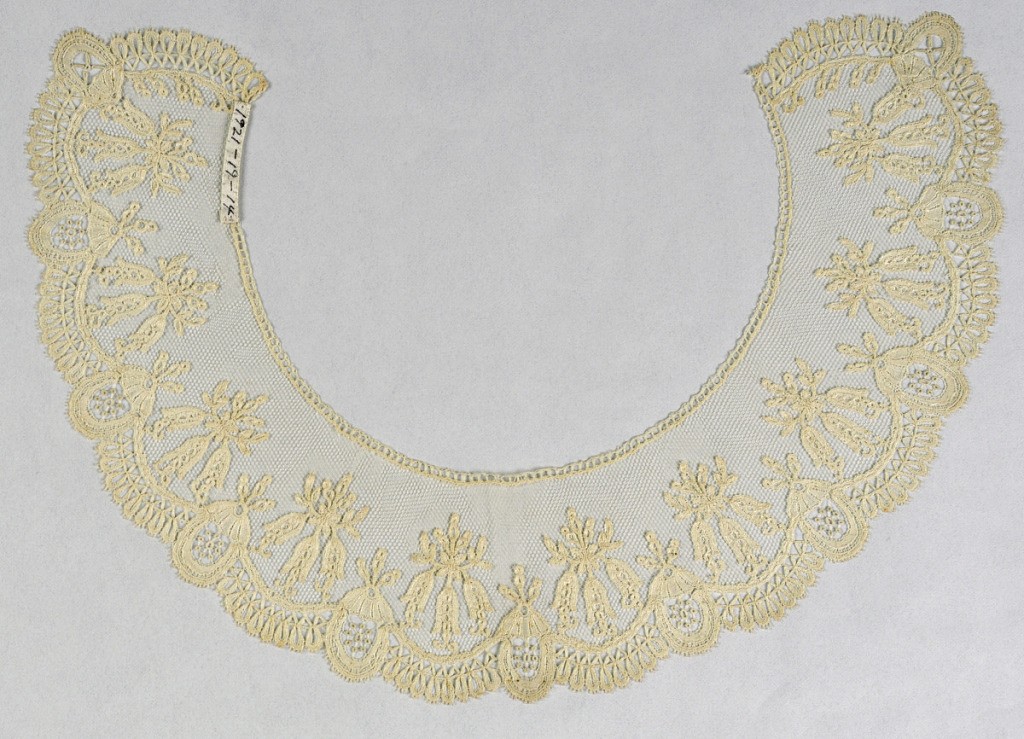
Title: Collar
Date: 19th century
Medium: linen Technique: bobbin lace appliqué on machine-made net
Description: Collar with bobbin lace appliqué for the border and conventionalized bell flowers motifs.